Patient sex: M
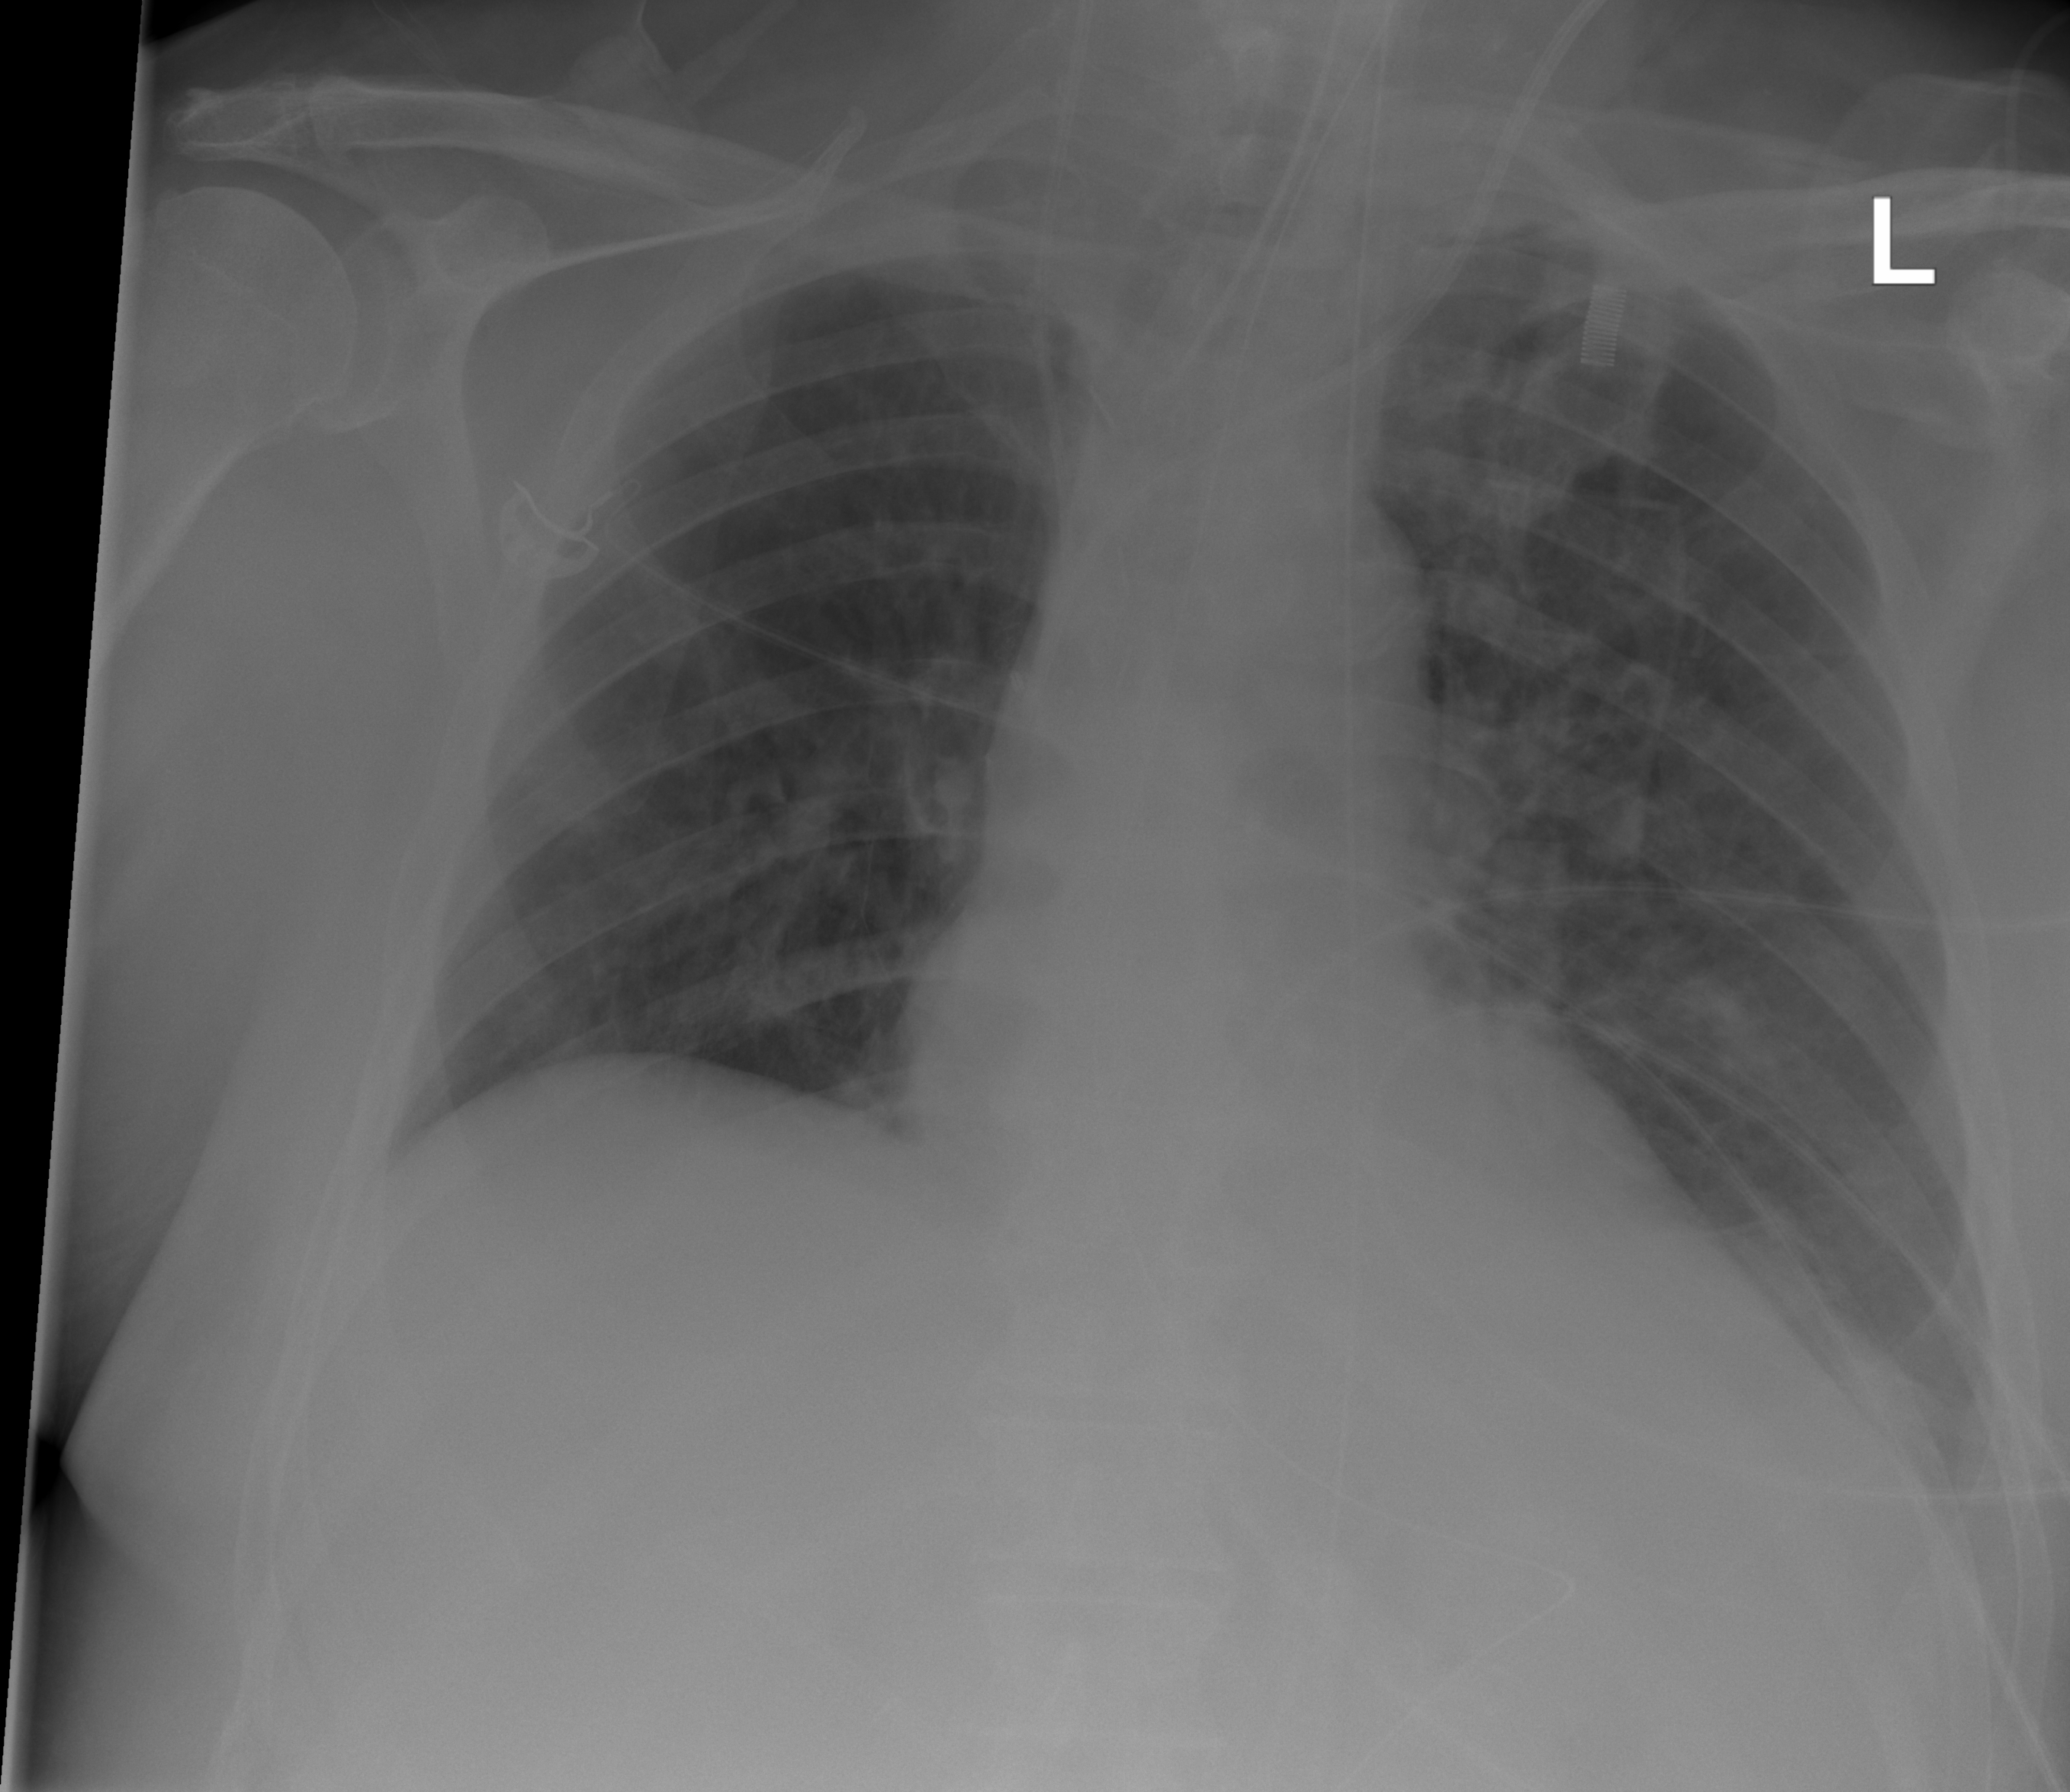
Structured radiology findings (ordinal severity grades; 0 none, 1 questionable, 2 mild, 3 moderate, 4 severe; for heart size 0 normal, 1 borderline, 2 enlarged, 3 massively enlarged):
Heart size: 0
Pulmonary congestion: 0
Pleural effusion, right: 0
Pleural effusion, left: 2
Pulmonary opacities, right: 0
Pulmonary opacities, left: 0
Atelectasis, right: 2
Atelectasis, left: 2